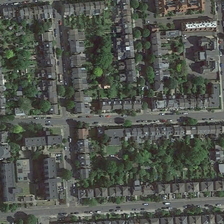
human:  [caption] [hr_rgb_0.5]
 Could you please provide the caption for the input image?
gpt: the community has been devided into several rectangules by rows of houses, integrated withdense woods .

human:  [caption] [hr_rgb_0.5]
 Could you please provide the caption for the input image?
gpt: many green trees and buildings are in a dense residential area .

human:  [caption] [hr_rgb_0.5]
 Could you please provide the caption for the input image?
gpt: many green trees and buildings are in a dense residential area .

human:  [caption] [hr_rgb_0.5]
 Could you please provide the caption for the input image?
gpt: the community has been devided into several rectangules by rows of houses, integrated withdense woods .

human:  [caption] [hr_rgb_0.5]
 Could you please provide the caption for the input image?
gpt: many green trees and buildings are in a dense residential area .